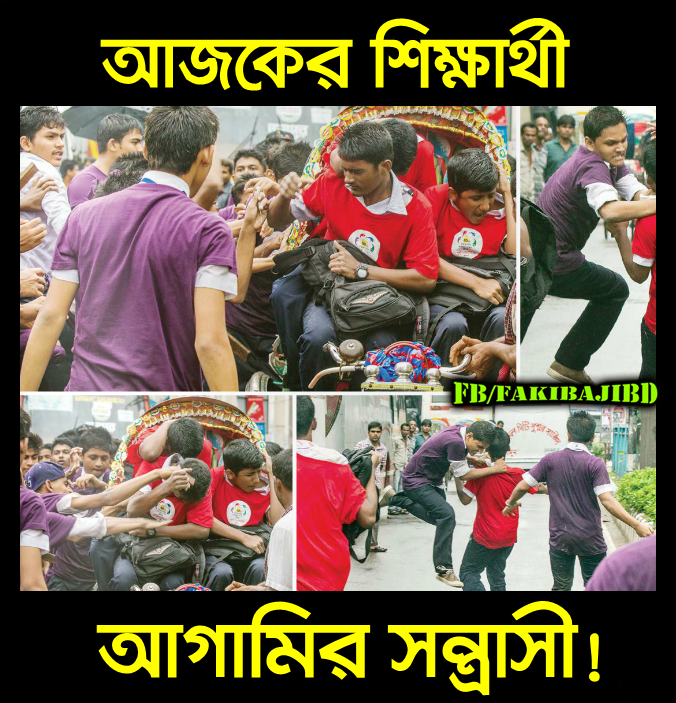
Caption: আজকের শিক্ষার্থী আগামির সন্ত্রাসী!
Label: non-hate